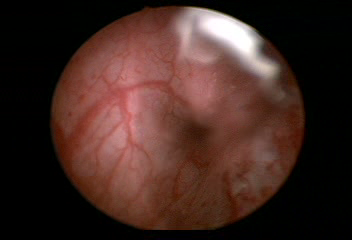
Modality: WLC
Class: Normal mucosa
Bladder cancer association: No